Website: bh-photo
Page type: receipt
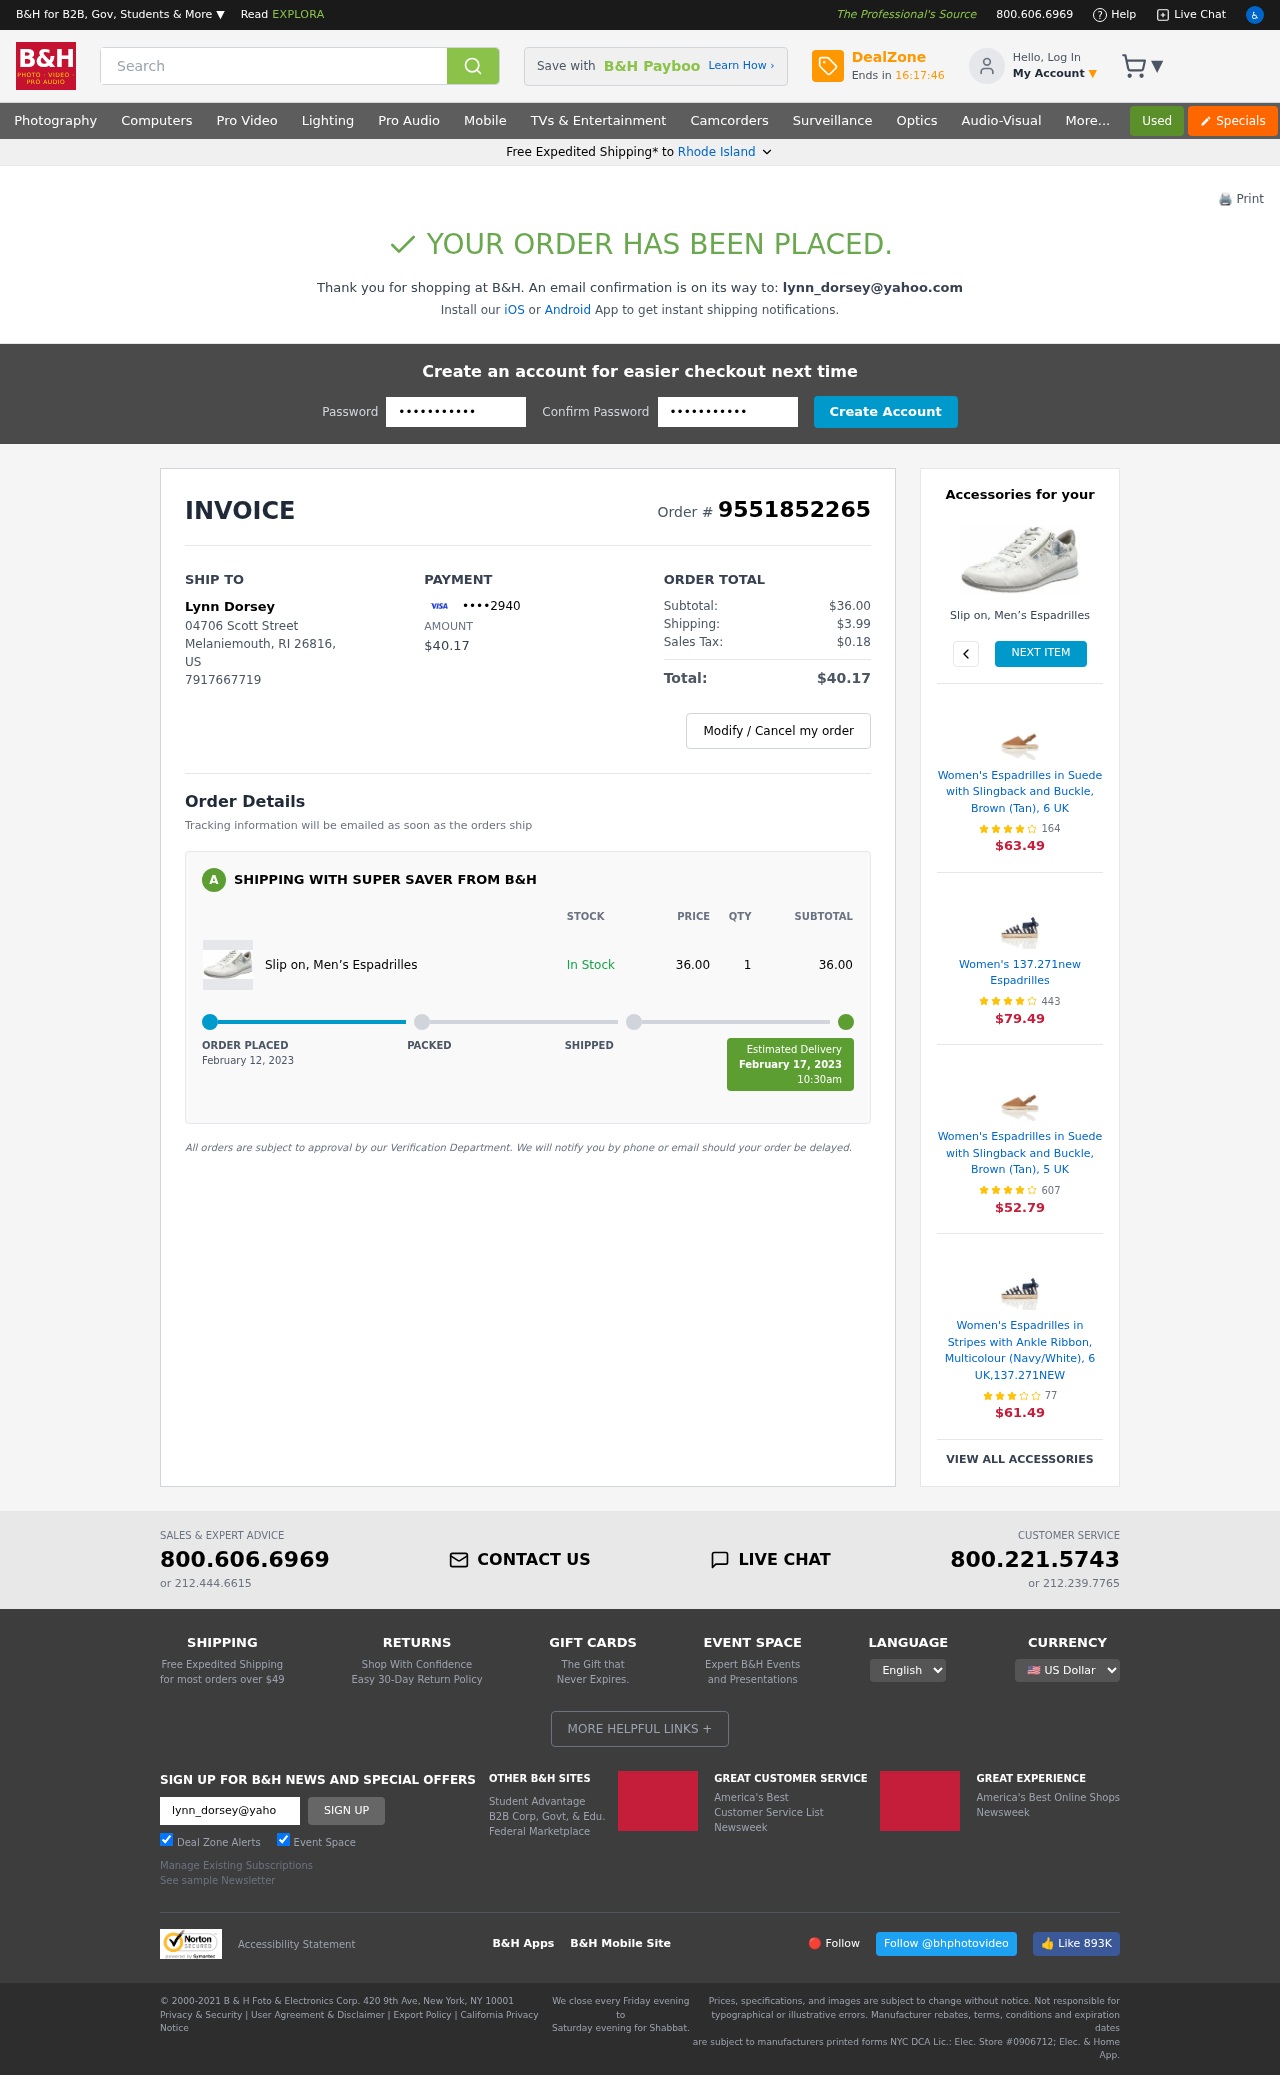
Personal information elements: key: PII_CARD_LAST4
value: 2940
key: PII_CITY
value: Melaniemouth
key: PII_EMAIL
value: lynn_dorsey@yahoo.com
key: PII_FULLNAME
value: Lynn Dorsey
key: PII_PHONE
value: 7917667719
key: PII_POSTCODE
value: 26816
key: PII_STATE
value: Rhode Island
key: PII_STATE_ABBR
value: RI
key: PII_STREET
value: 04706 Scott Street
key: PII_COUNTRY_CODE
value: US
Product elements: key: PRODUCT1_NAME
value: Slip on, Men’s Espadrilles
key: PRODUCT1_PRICE
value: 36
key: PRODUCT1_QUANTITY
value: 1
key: PRODUCT1_NAME2
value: Slip on, Men’s Espadrilles
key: PRODUCT2_NAME
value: Women's Espadrilles in Suede with Slingback and Buckle, Brown (Tan), 6 UK
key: PRODUCT2_NUM_RATINGS
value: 164
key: PRODUCT2_PRICE
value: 63.49
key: PRODUCT3_NAME
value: Women's 137.271new Espadrilles
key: PRODUCT3_NUM_RATINGS
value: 443
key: PRODUCT3_PRICE
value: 79.49
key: PRODUCT4_NAME
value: Women's Espadrilles in Suede with Slingback and Buckle, Brown (Tan), 5 UK
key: PRODUCT4_NUM_RATINGS
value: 607
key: PRODUCT4_PRICE
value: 52.79
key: PRODUCT5_NAME
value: Women's Espadrilles in Stripes with Ankle Ribbon, Multicolour (Navy/White), 6 UK,137.271NEW
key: PRODUCT5_NUM_RATINGS
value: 77
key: PRODUCT5_PRICE
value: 61.49
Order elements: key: ORDER_ID
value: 9551852265
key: ORDER_TOTAL
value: $40.17
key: ORDER_SUBTOTAL
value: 36.00
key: ORDER_SUBTOTAL
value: $36.00
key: ORDER_SHIPPING_COST
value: $3.99
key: ORDER_TAX
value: $0.18
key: ORDER_DATE
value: February 12, 2023
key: ORDER_DELIVERY_DATE
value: February 17, 2023
Search elements: key: HEADER_SEARCH
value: Search